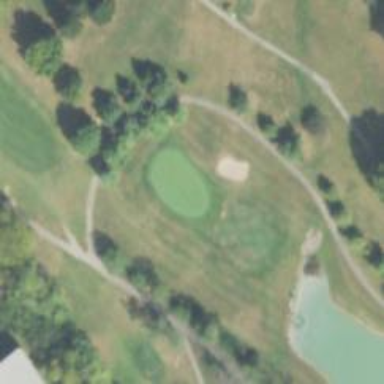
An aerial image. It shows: View of golf hole.